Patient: sex F, age 67
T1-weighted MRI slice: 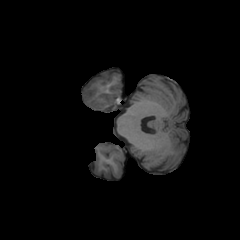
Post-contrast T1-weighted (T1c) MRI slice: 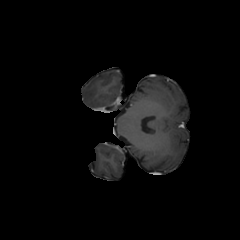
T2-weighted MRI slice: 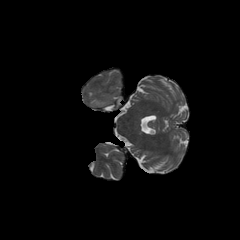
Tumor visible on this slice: no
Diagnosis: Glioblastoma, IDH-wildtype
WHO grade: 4